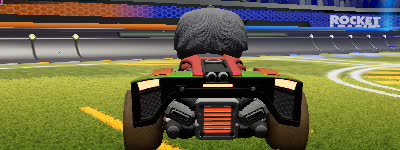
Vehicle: breakout